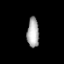
Tissue: prostate
Cell type: Fibroblasts
Senescence score: 0.75
Nuclear area (px): 345
Mean DAPI intensity: 170.786